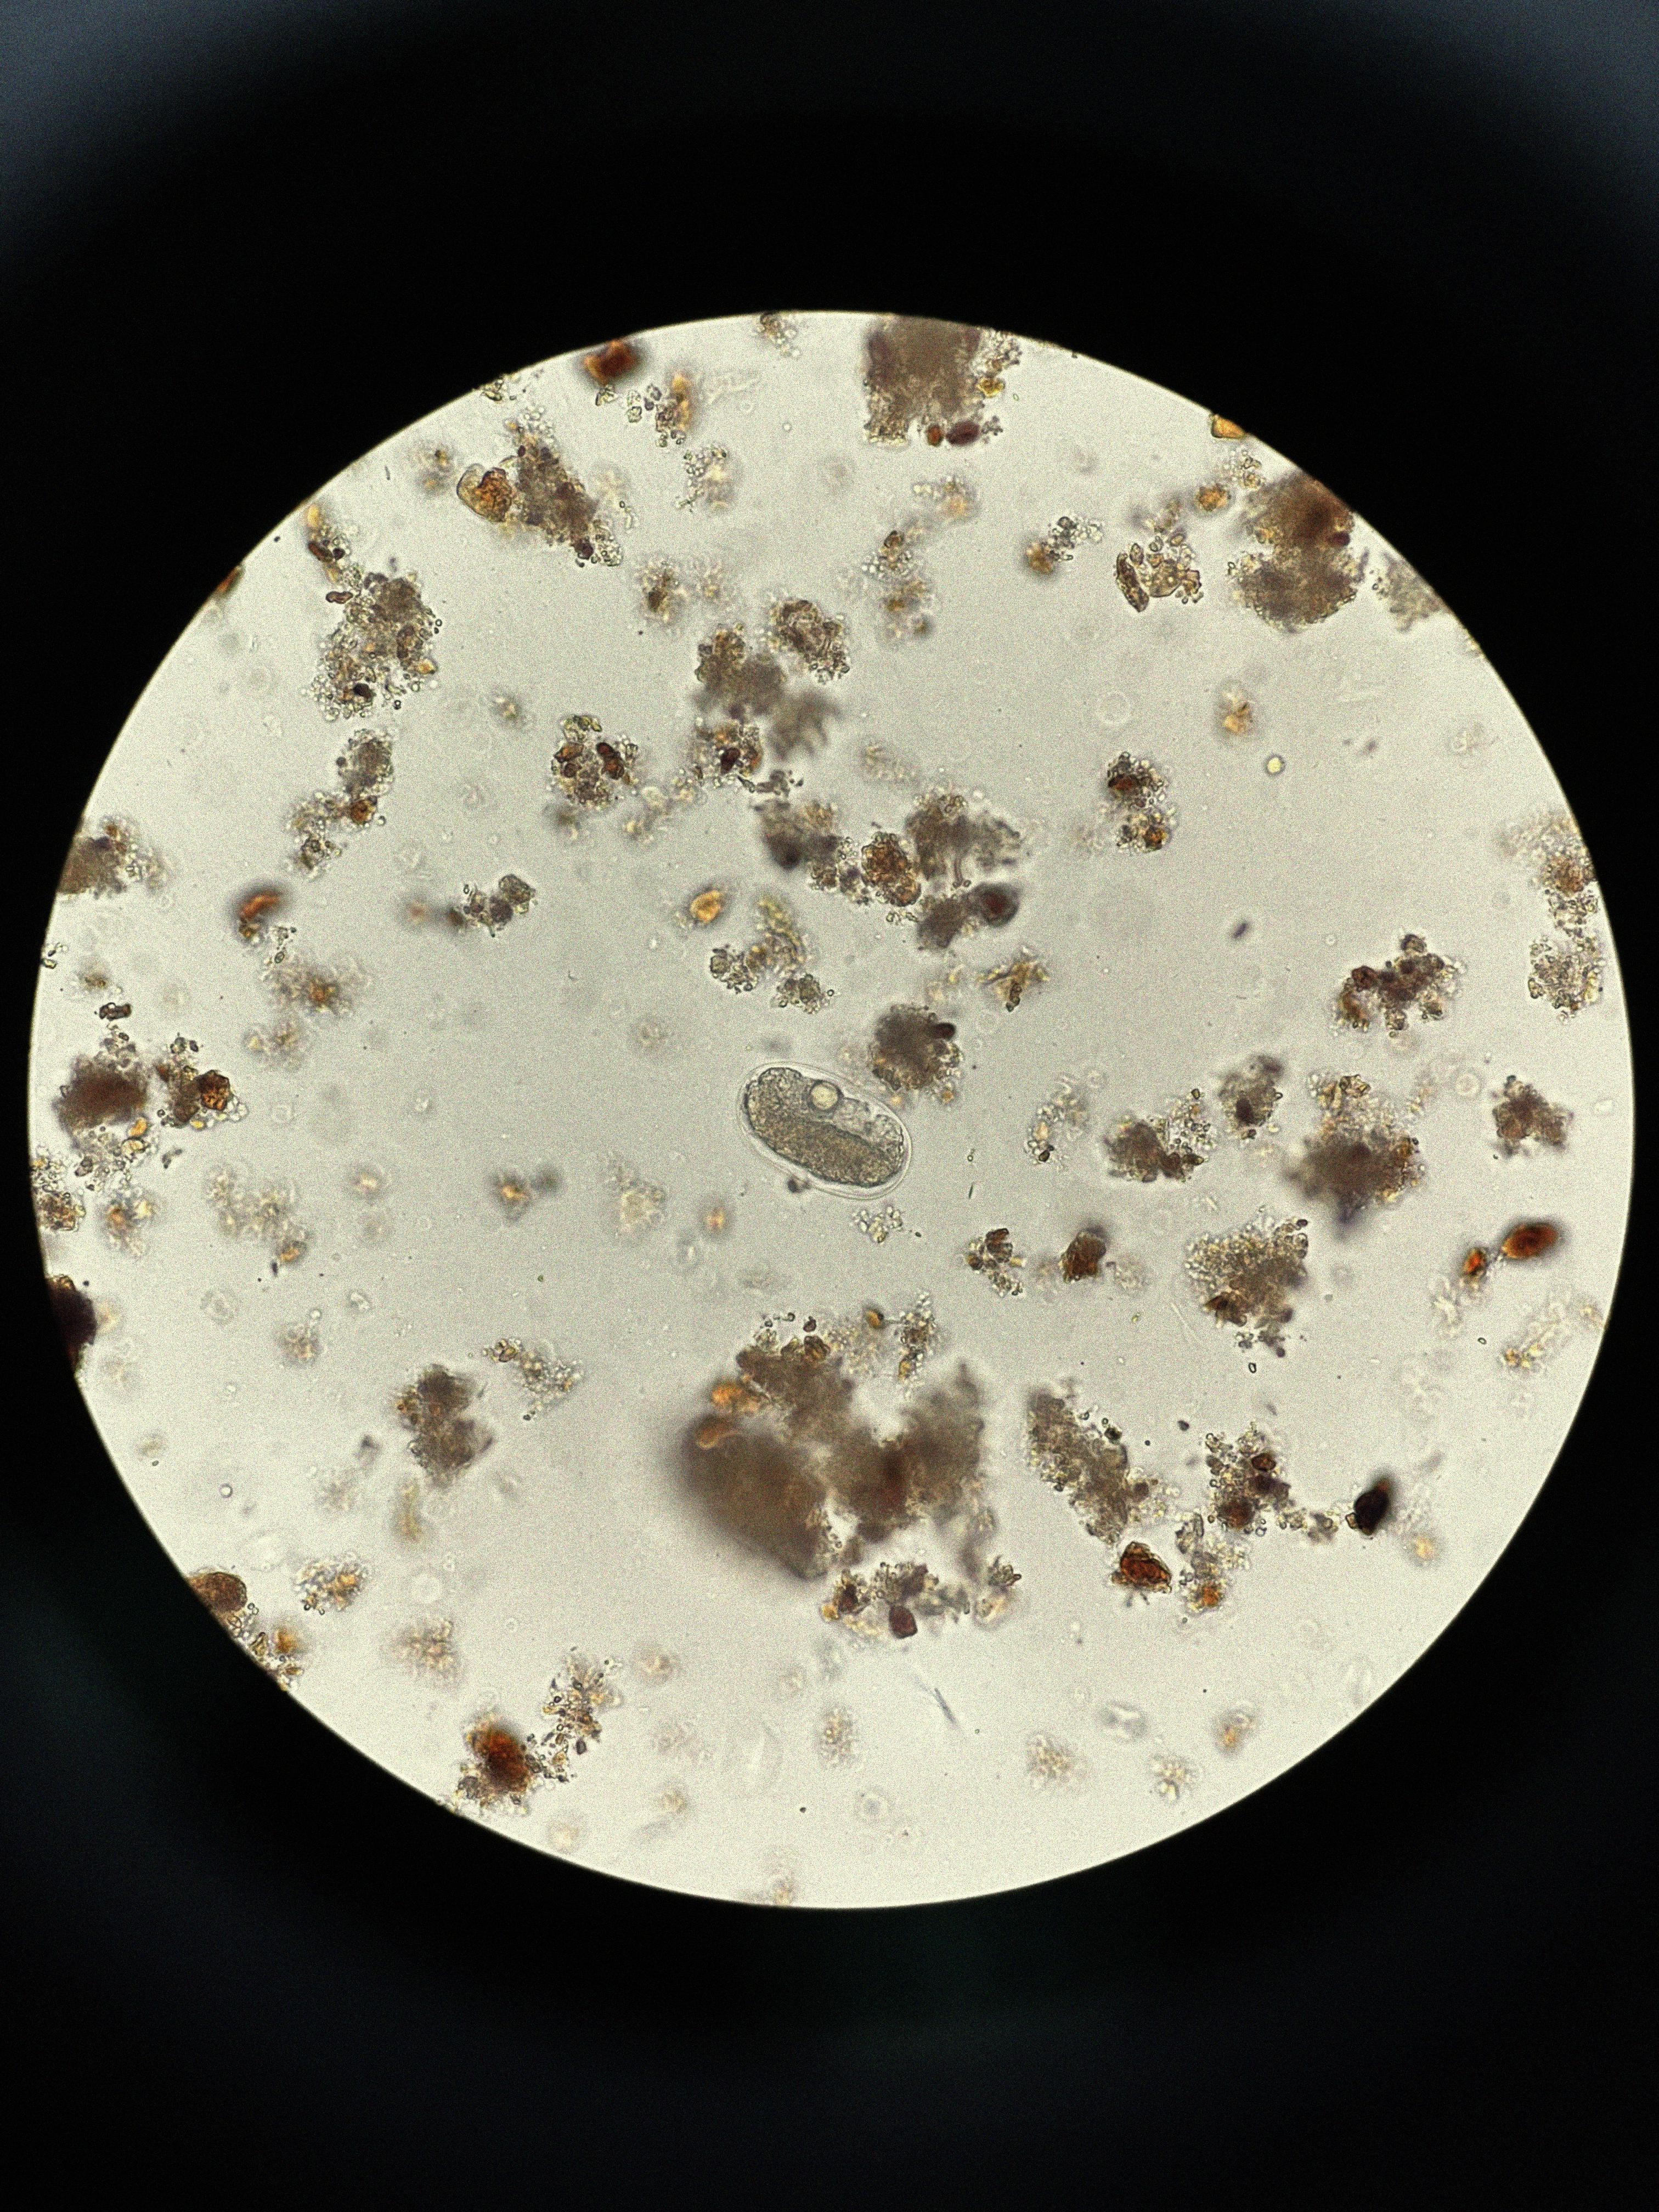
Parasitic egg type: Hookworm egg